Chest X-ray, PA view. Patient: 57 years old, sex M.
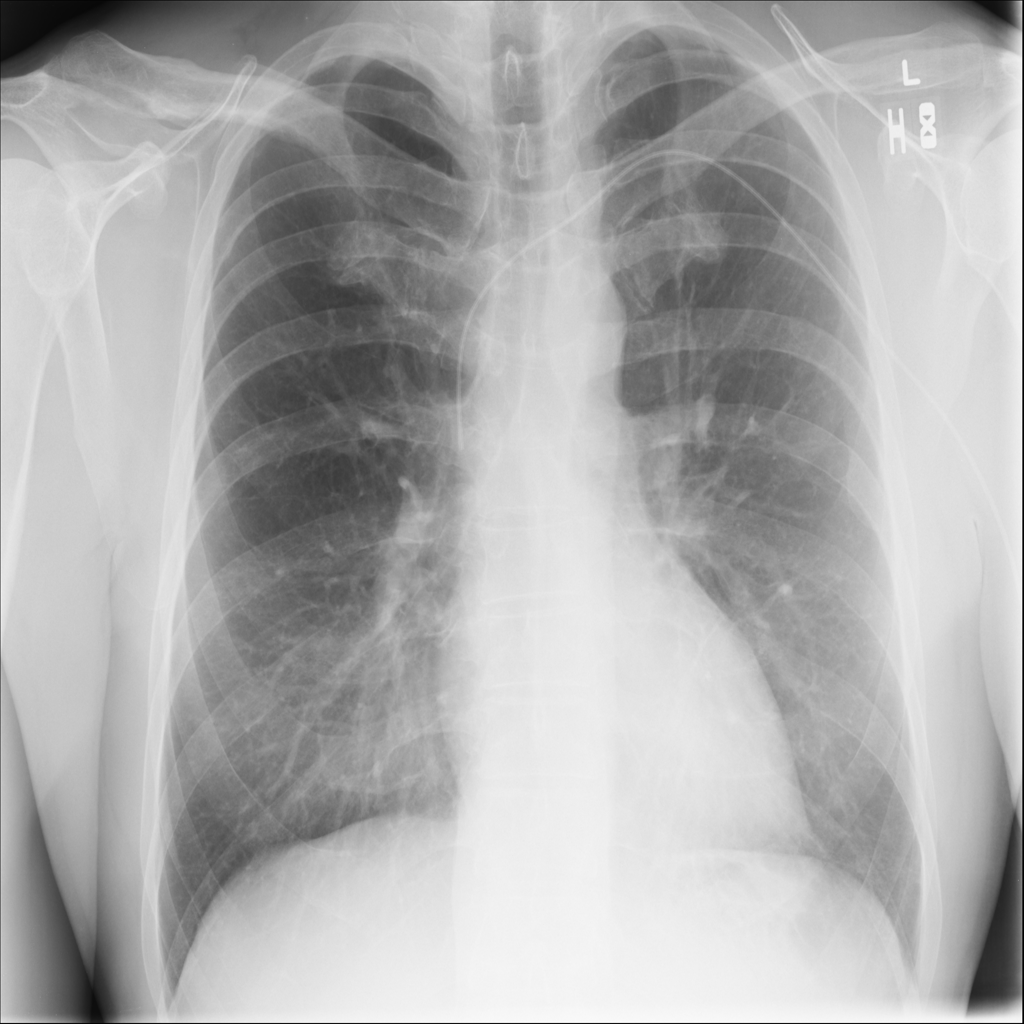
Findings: No Finding